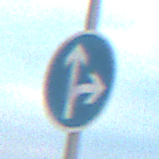
Verkehrszeichen: VorgeschriebeneFahrtrichtungGeradeausOderRechts
Umgebung: Outdoor, RoadRail
Tageszeit: SunriseSunset
Wetter: PartlyCloudy
Licht: Natural
Jahreszeit: NotSpecified
Kontrast: LowContrast